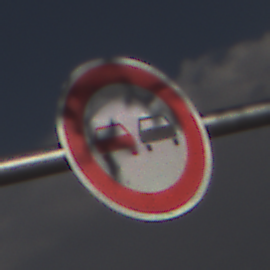
Verkehrszeichen: Ueberholverbot
Umgebung: Outdoor, Nature
Tageszeit: MorningAfternoon
Wetter: PartlyCloudy
Licht: Natural
Jahreszeit: NotSpecified
Kontrast: HighContrast